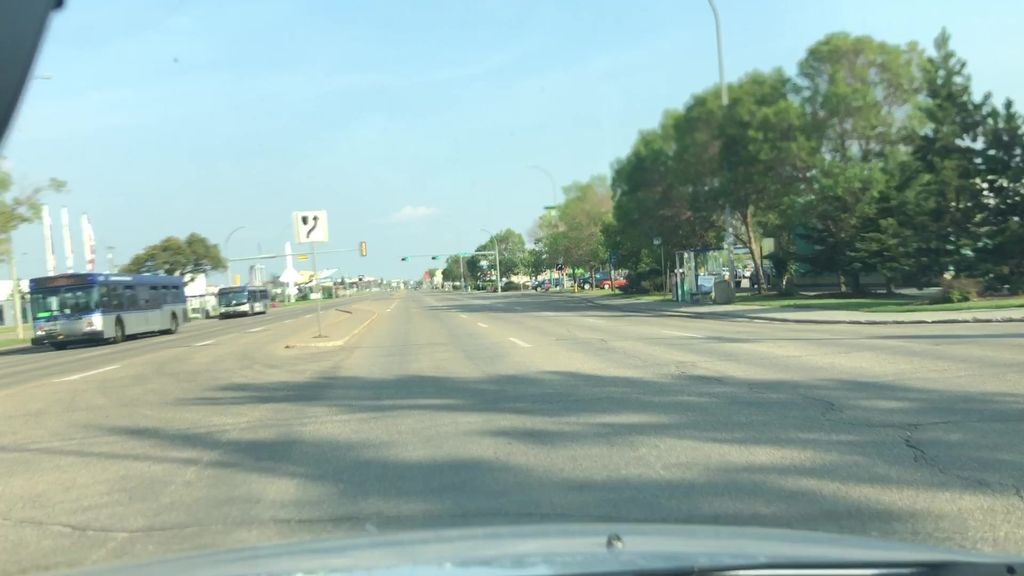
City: edmonton